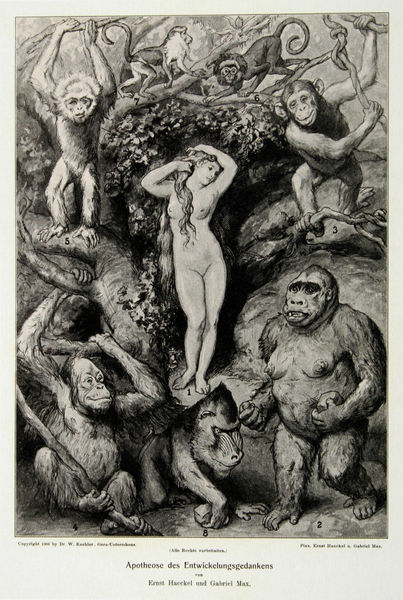
Titel: Apotheose des Entwicklungsgedankens
Künstler: Gabriel von Max
Schlagwörter: baum, laub, nackt, bäume, heckel, frau, haar, zeichnung, tiere, malerei, arme, mensch, stehen, haare, affe, schrift, fels, karikatur, eva, schönheit, lianen, entwicklung, affen, max, schimpanse, pavian, evolution, gorilla, uranuta, oranuta